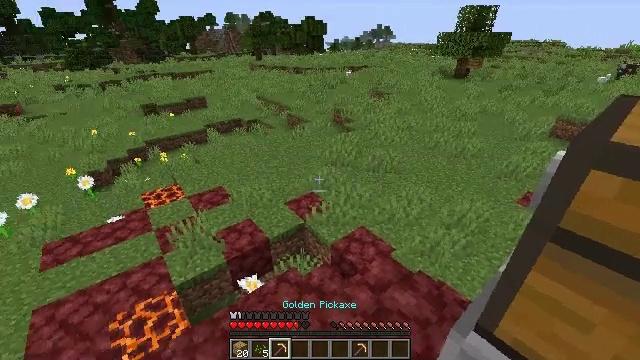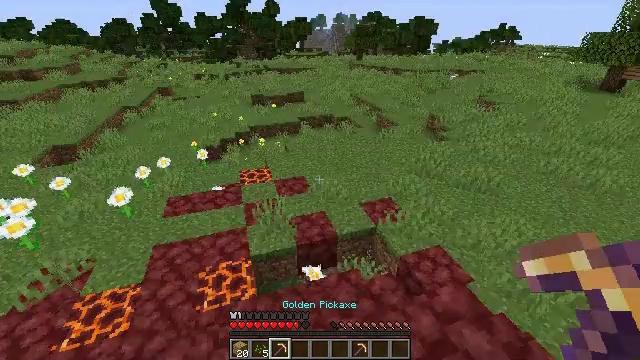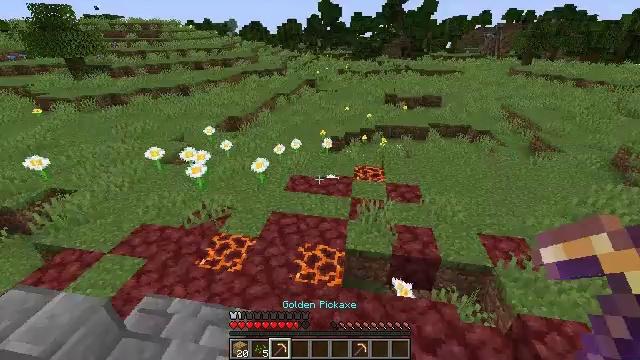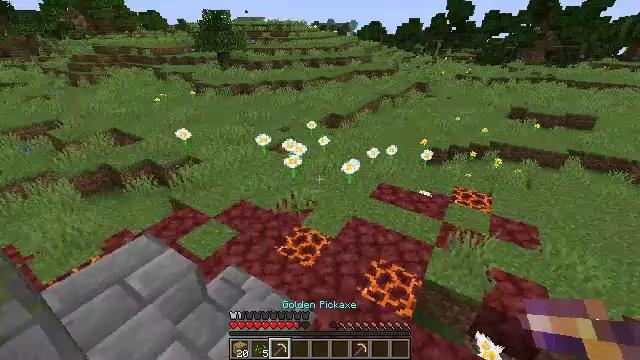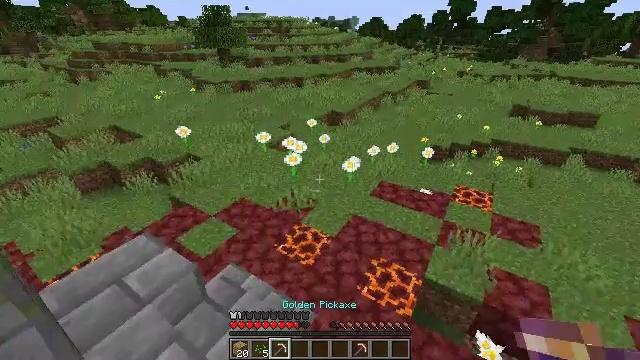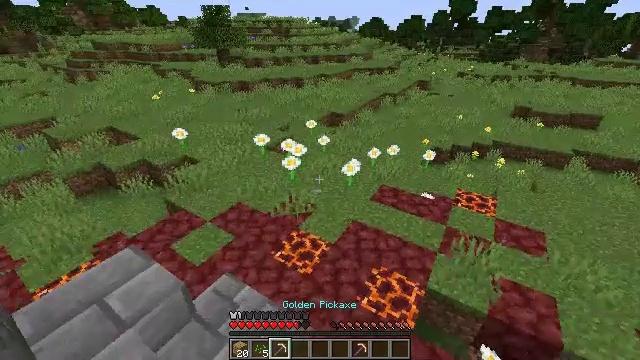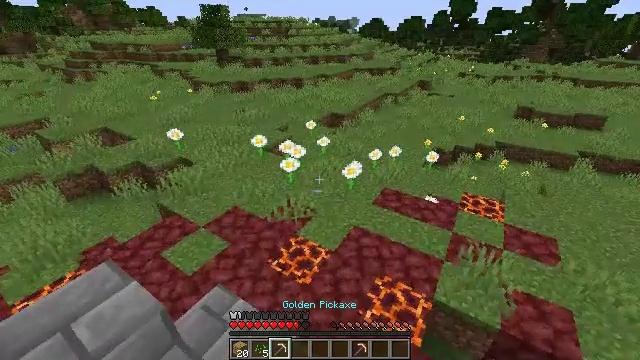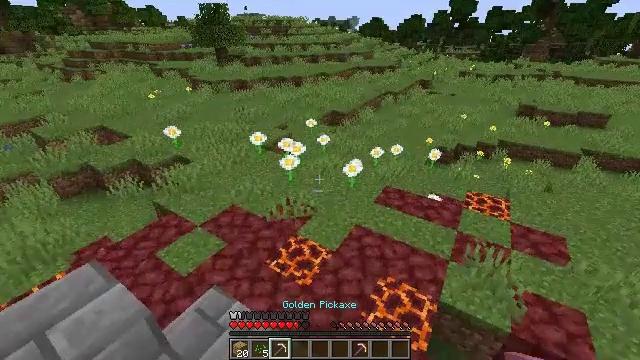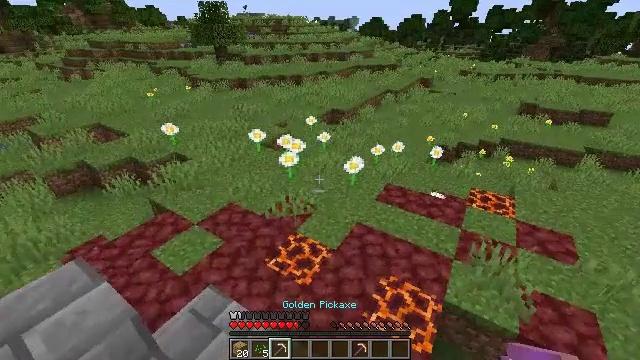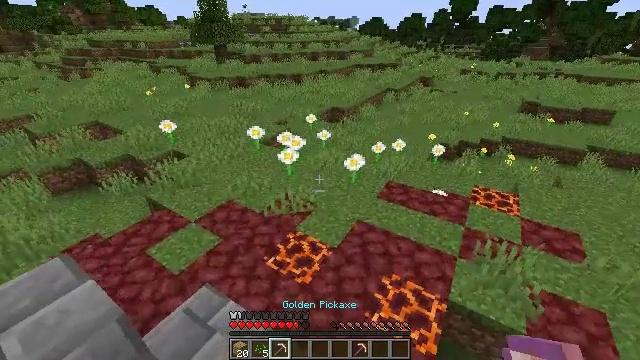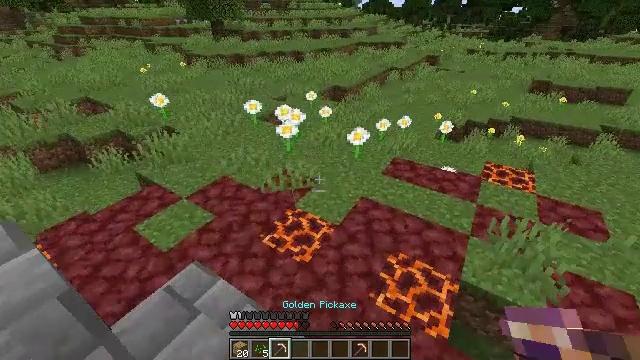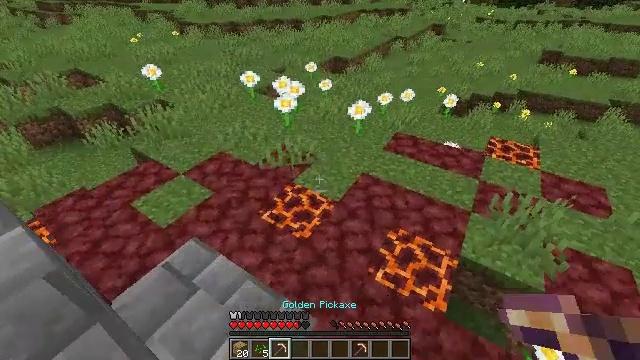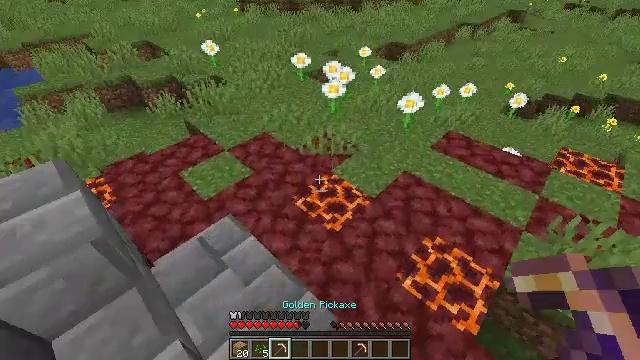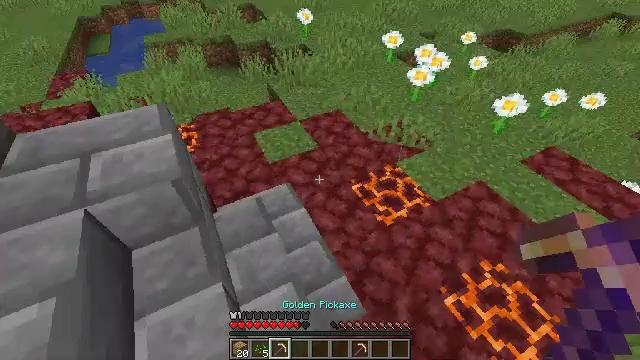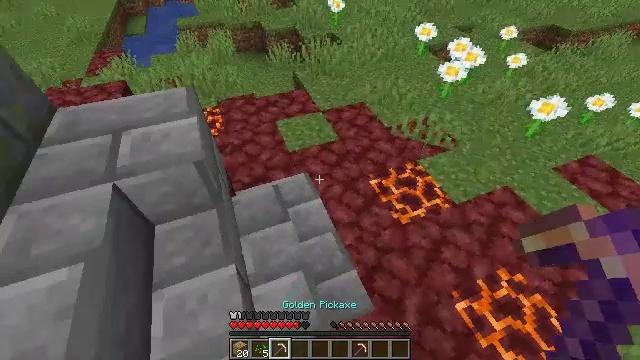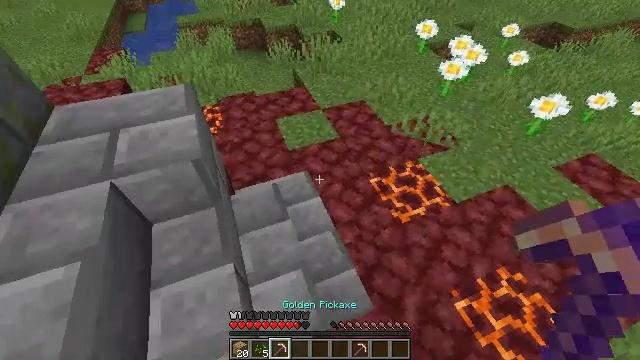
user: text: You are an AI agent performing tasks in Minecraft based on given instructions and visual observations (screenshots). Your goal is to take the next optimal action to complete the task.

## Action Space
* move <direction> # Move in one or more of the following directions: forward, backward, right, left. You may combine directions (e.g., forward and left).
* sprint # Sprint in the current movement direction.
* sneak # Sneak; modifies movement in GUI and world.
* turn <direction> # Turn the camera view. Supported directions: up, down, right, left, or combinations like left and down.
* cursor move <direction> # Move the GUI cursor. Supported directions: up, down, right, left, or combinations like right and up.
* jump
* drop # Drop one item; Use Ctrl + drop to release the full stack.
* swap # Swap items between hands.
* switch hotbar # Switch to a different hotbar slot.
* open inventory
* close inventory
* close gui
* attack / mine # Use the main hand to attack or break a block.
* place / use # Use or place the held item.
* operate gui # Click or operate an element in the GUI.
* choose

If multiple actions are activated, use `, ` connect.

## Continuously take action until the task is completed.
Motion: motion action
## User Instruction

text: Retrieve a magma block for building or traps.
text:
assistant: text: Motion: turn left
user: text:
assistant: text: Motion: move forward, turn left
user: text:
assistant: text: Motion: move forward, turn left
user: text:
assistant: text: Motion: move forward
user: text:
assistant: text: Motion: move forward
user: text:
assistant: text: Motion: move forward
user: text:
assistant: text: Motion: move forward
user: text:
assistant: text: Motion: move forward
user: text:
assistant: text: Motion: move forward
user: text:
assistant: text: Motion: turn down
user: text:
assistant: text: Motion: turn down
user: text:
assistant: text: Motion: turn left and down
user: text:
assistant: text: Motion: turn left and down
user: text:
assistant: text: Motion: turn left and down
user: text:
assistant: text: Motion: no_op
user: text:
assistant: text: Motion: turn down
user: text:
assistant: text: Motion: no_op
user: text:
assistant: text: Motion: no_op
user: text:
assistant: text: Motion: move forward, turn right
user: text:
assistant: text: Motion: move forward, turn right
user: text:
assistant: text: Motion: move forward, turn right
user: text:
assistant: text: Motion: move forward, turn right
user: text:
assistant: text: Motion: move forward, turn right
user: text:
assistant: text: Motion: move forward, turn right
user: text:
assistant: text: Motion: move forward, turn right
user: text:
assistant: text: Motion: move forward, turn right
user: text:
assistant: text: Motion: turn right
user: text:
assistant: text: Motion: no_op
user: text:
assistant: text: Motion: no_op
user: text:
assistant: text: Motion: no_op